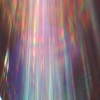
Label: sunburn